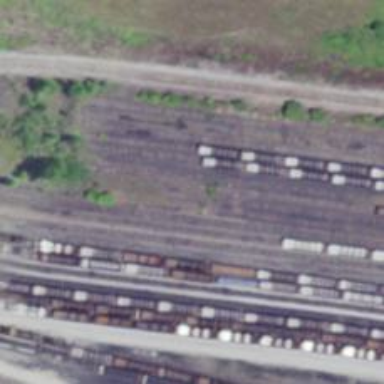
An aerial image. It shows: Unused railway yard.